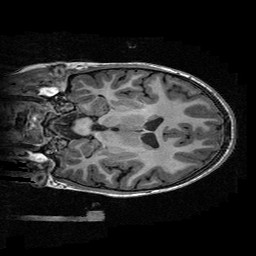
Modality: T1w
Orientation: coronal
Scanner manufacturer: ge
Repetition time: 0.008096 s
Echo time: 0.00318 s